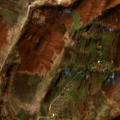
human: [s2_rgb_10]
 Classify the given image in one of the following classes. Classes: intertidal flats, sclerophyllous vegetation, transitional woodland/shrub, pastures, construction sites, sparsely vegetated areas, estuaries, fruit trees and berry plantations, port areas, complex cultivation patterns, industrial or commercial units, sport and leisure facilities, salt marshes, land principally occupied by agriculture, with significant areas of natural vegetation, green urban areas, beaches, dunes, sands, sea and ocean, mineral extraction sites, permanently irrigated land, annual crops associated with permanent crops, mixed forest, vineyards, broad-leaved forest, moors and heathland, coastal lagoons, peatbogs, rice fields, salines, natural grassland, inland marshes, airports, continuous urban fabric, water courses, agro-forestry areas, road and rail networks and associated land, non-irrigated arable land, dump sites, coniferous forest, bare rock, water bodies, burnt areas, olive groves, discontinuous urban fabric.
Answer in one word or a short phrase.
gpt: land principally occupied by agriculture, with significant areas of natural vegetation, broad-leaved forest, transitional woodland/shrub